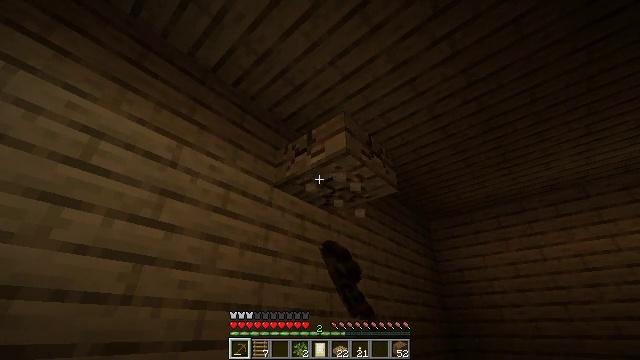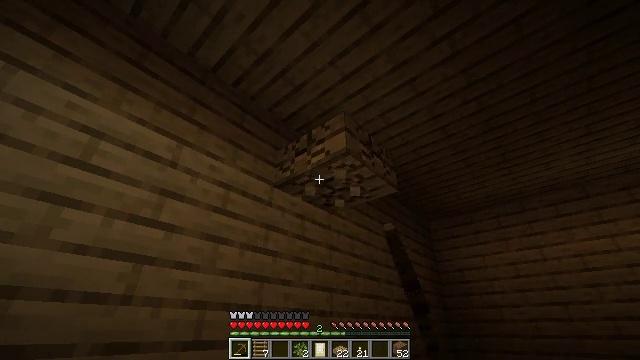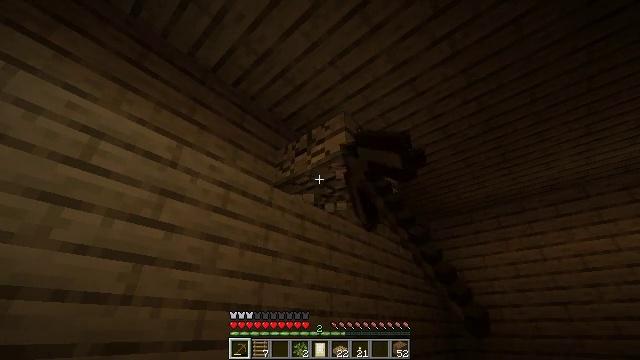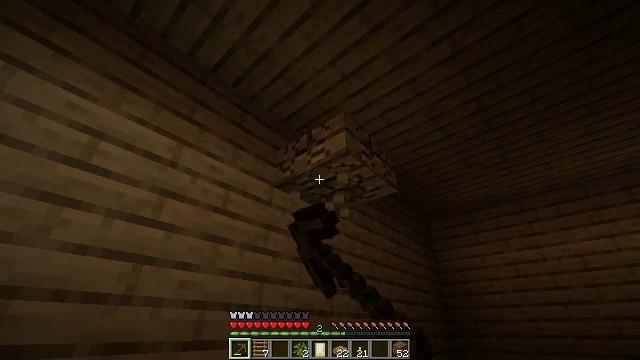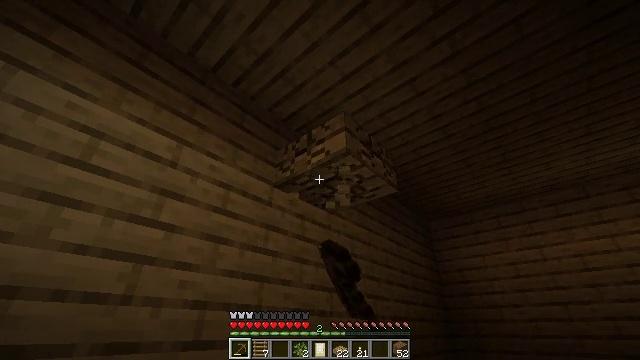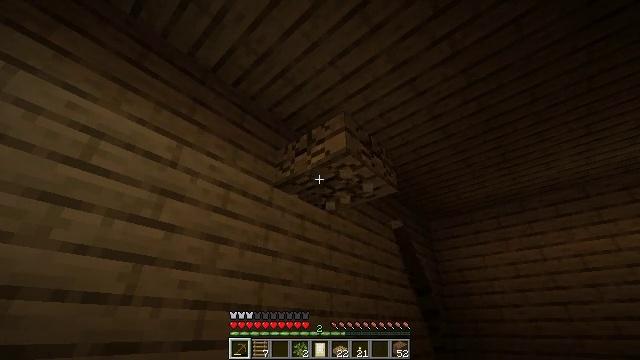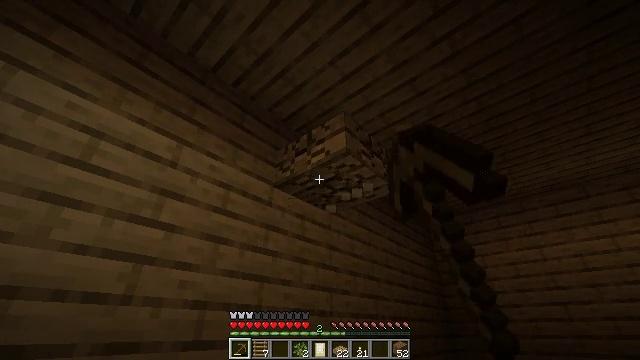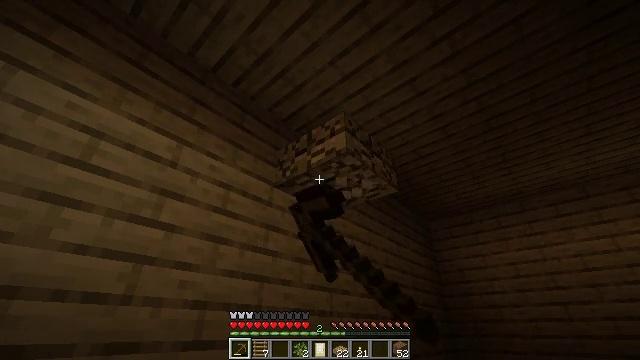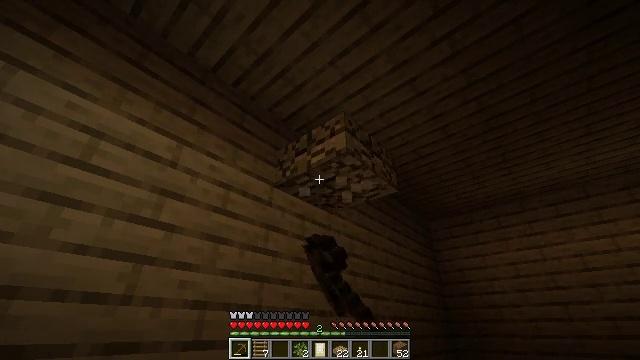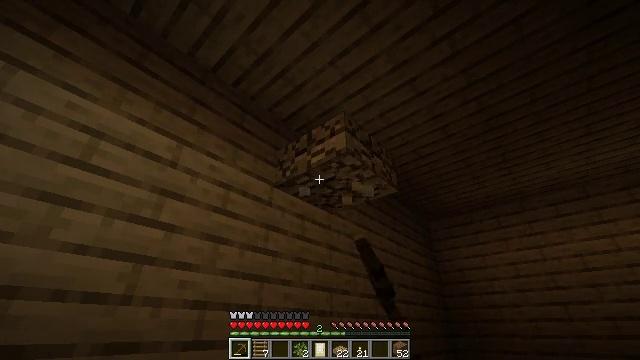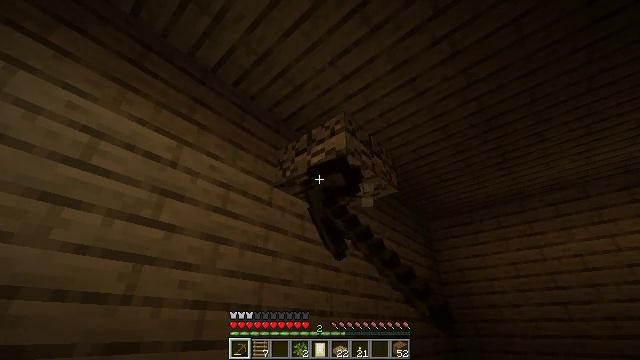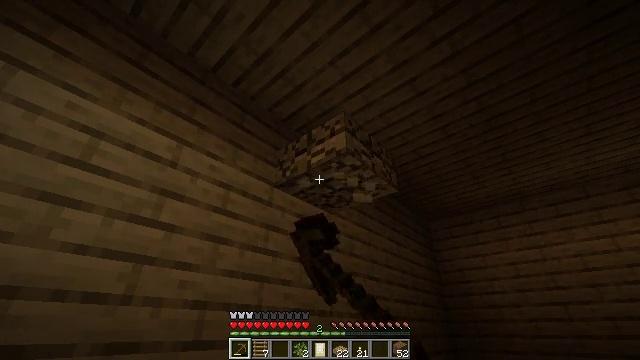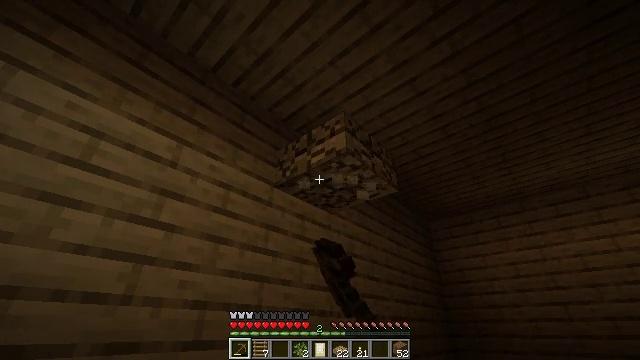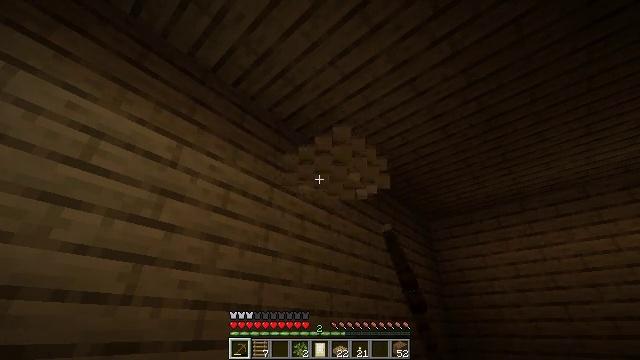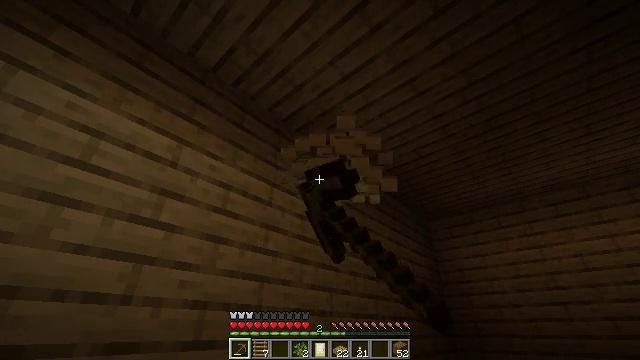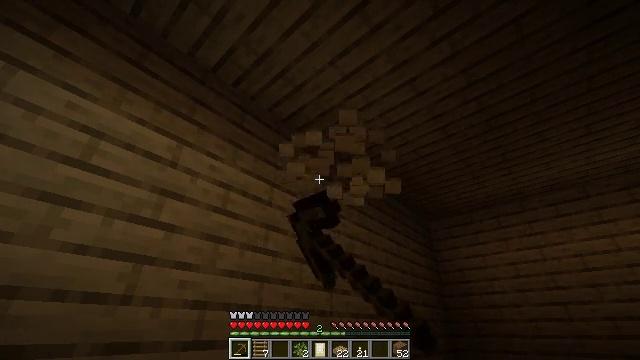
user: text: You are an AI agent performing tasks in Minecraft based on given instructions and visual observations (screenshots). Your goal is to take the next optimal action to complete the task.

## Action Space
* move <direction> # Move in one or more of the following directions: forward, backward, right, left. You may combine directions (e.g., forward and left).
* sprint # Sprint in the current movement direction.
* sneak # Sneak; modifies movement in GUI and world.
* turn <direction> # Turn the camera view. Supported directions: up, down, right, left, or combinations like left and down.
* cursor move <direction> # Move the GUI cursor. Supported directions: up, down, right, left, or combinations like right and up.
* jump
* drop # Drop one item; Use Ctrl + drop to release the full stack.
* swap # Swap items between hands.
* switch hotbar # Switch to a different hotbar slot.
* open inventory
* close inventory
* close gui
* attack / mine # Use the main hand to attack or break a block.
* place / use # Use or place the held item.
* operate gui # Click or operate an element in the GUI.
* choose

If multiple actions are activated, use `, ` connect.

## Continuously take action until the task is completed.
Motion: motion action
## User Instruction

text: Attack the oak slab to collect it.
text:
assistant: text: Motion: attack / mine
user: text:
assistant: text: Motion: attack / mine
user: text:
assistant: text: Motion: attack / mine
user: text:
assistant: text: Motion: attack / mine
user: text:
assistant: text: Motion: attack / mine
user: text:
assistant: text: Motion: attack / mine
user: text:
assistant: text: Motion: attack / mine
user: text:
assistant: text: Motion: attack / mine
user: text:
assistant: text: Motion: attack / mine
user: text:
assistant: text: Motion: attack / mine
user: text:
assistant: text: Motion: attack / mine
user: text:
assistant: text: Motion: attack / mine
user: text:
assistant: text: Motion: attack / mine
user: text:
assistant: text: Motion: attack / mine
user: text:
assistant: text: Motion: attack / mine
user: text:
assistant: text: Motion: attack / mine
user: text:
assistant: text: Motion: attack / mine
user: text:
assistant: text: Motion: attack / mine